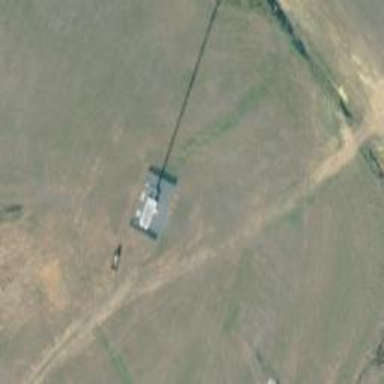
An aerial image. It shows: Man-made mast used for communication purposes.